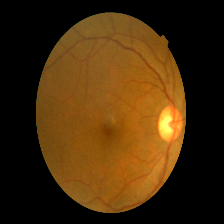
Diabetic retinopathy grade: Mild